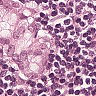
Metastatic tissue present: yes